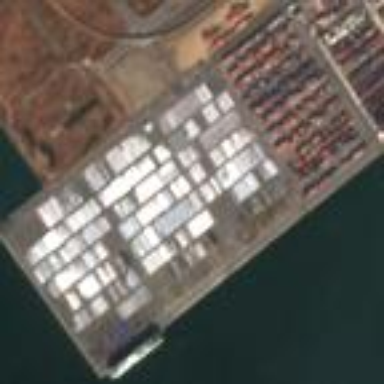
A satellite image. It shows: Industrial area designated for port activities.